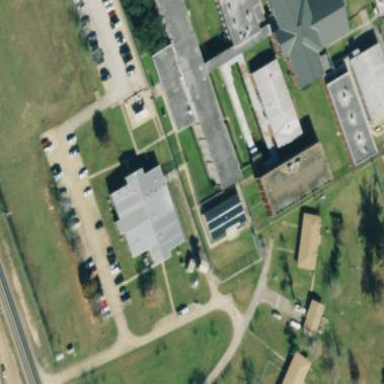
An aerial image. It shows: Prison building.